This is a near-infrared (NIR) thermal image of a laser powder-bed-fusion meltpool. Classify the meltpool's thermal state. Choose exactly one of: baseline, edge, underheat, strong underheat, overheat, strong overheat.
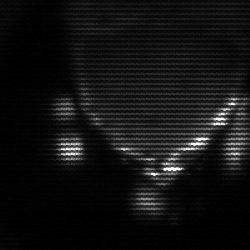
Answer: edge